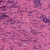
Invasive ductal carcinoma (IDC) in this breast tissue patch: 0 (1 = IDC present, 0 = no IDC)